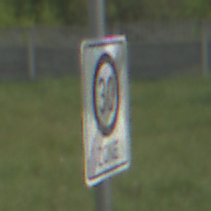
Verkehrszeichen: EndeZone30
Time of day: MorningAfternoon
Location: Outdoor (Nature)
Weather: PartlyCloudy
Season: NotSpecified
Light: Natural